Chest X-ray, PA view. Patient: 43 years old, sex M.
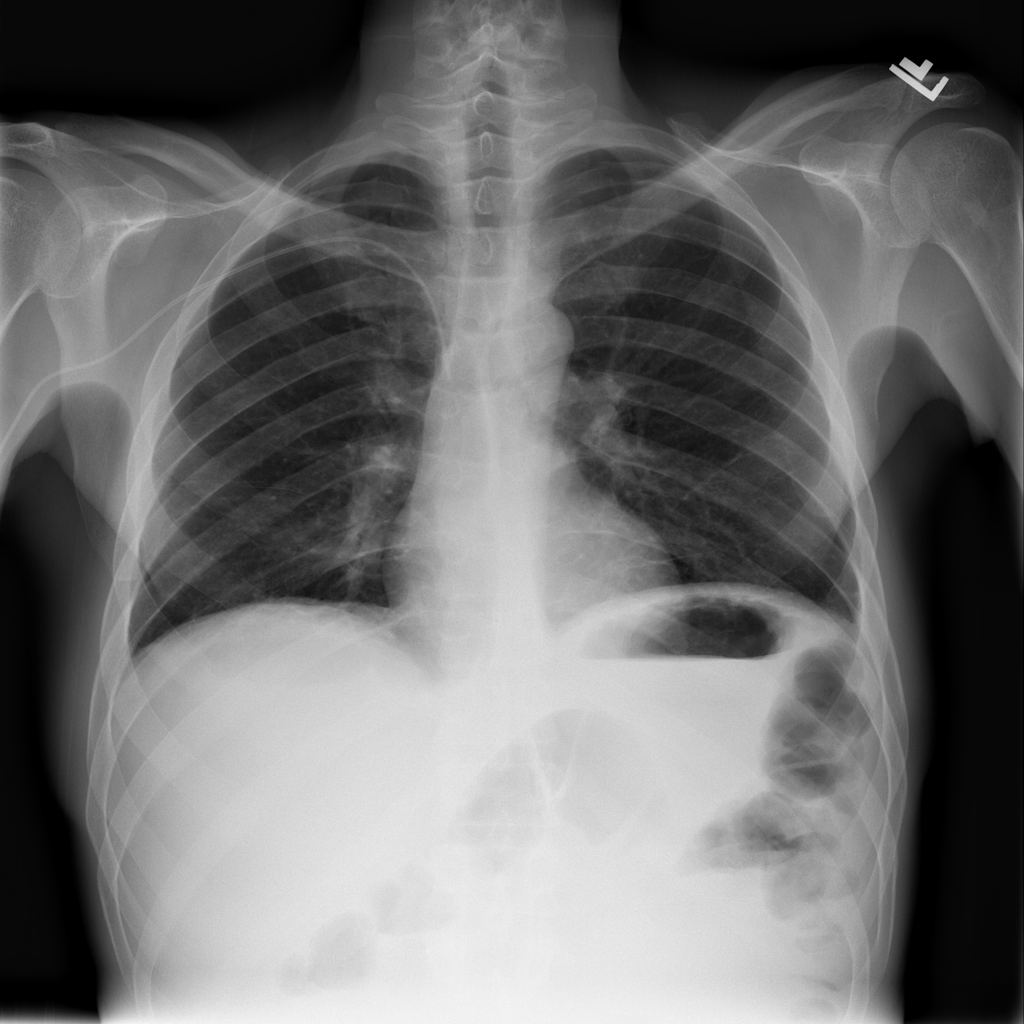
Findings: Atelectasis